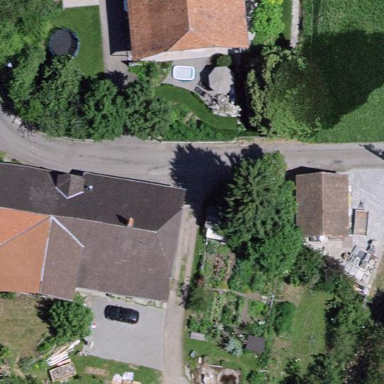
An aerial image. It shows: Farm building.